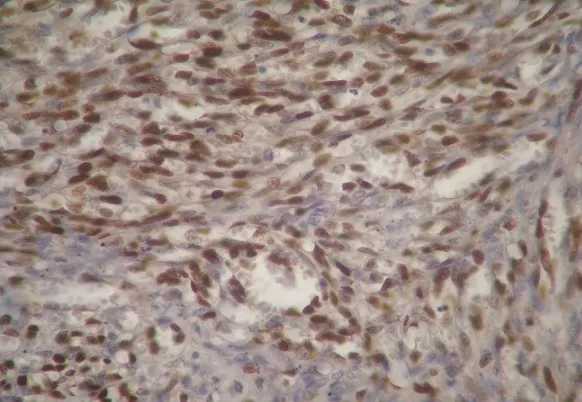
HHV8 immunohistochemical stain: strong nuclear positivity in spindle tumor cells x200.
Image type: pathology (immunostaining)